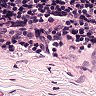
Metastatic tissue present: no